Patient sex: M
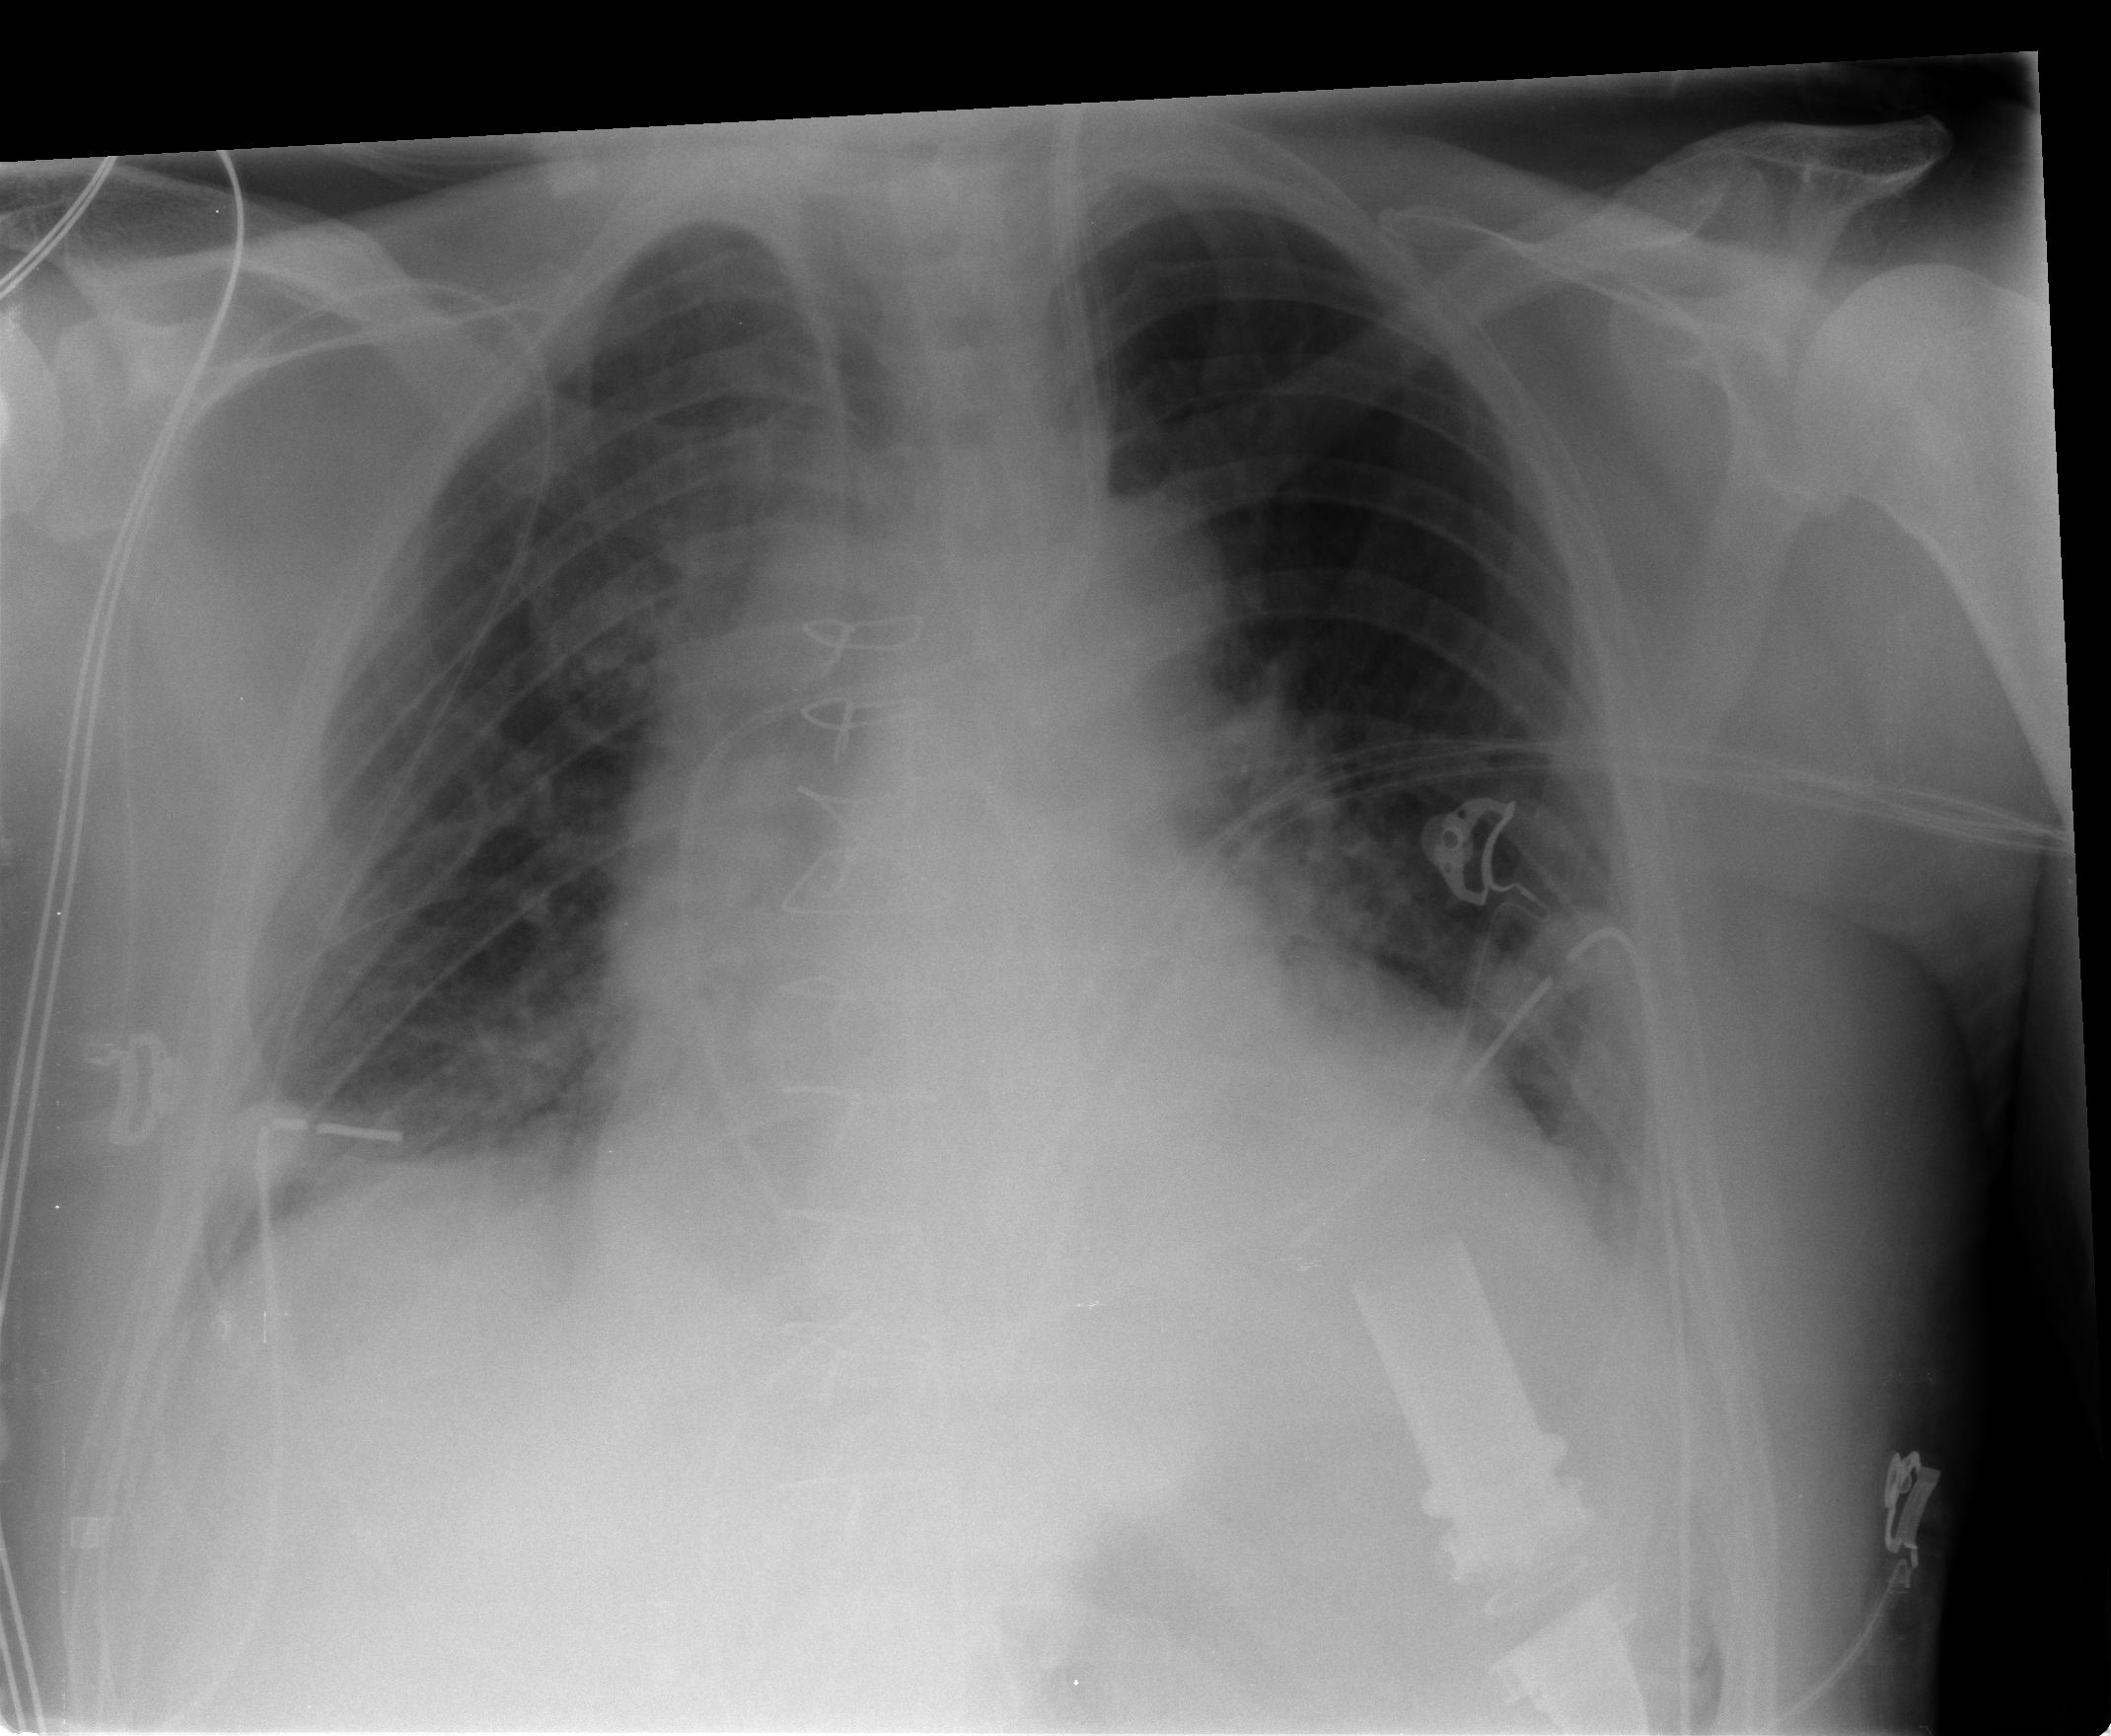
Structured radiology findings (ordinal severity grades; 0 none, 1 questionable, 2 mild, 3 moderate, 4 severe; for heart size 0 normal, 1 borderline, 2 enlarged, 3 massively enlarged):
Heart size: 1
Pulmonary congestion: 1
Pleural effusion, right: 0
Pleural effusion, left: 1
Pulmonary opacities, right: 0
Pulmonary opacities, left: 0
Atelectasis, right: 1
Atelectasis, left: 1